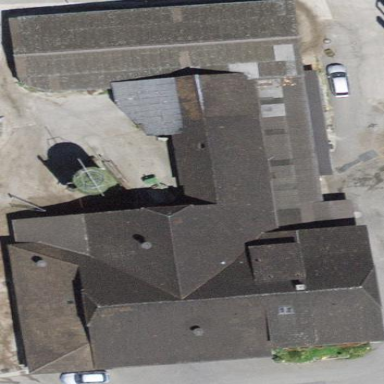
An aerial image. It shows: Farm building.